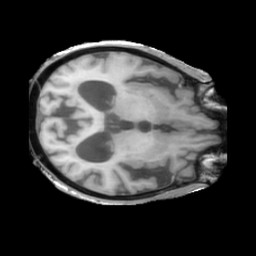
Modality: T1w
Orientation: axial
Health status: ill
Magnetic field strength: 3 T